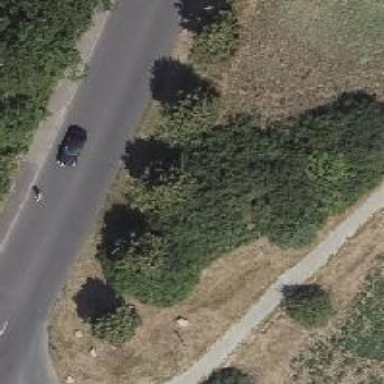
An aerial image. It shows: Beautiful avenue lined with deciduous broadleaved trees.